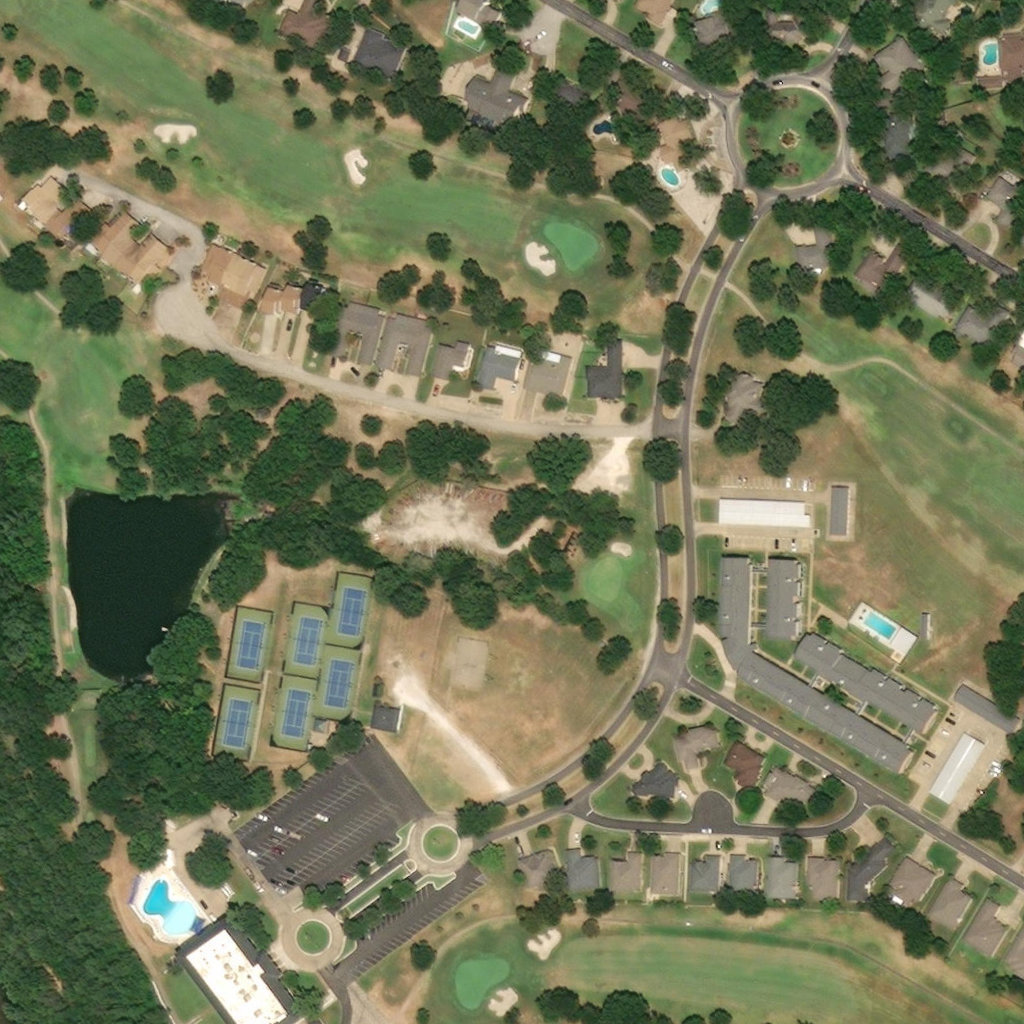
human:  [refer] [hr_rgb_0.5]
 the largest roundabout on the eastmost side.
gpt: <box>[[69, 6, 83, 20, 0]]</box>